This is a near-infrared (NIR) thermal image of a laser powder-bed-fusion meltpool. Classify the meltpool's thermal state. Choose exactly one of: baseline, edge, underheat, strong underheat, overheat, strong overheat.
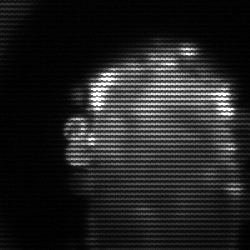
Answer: baseline